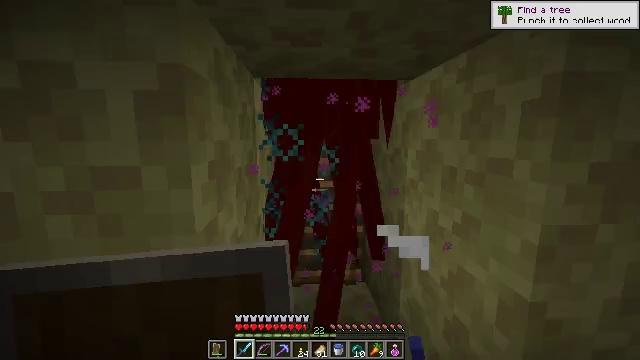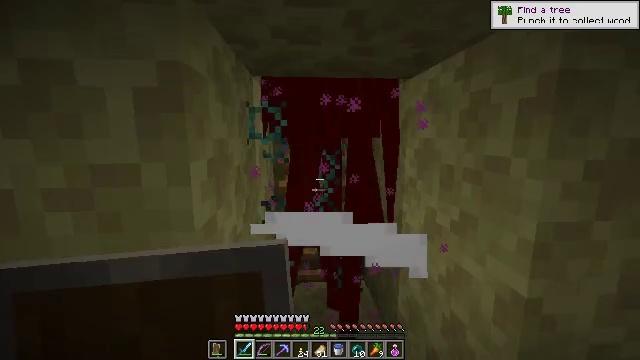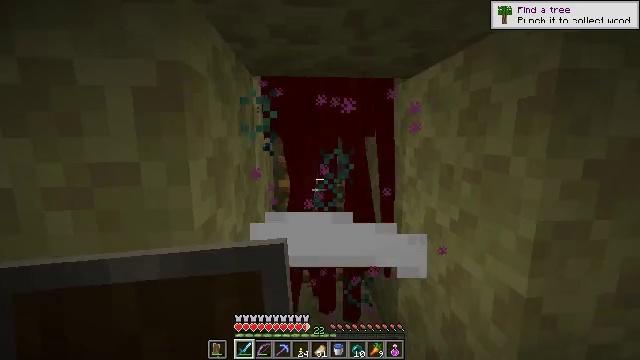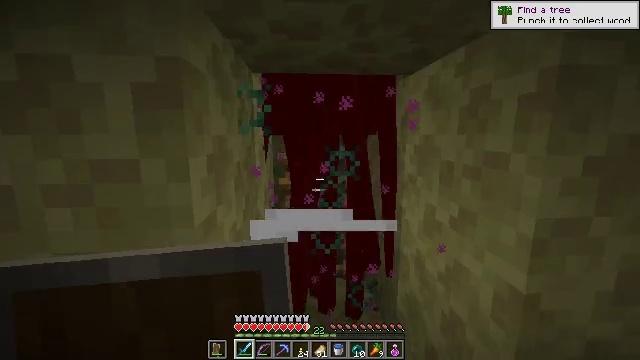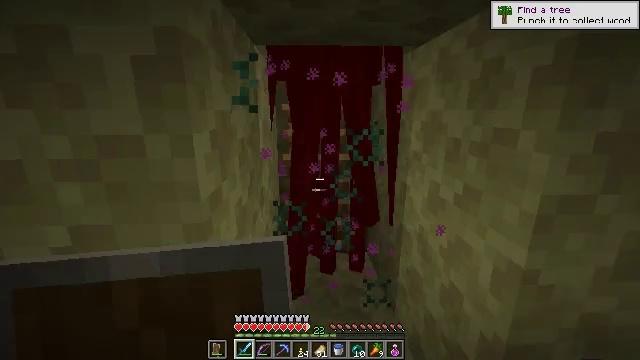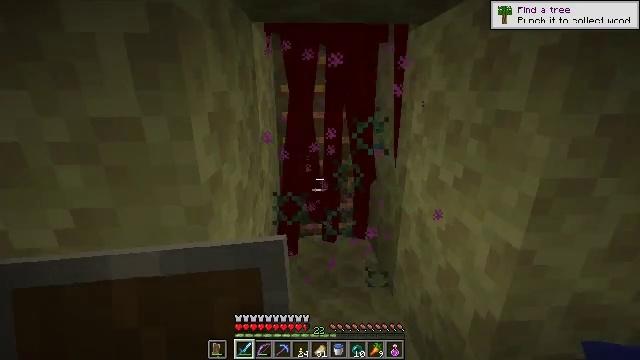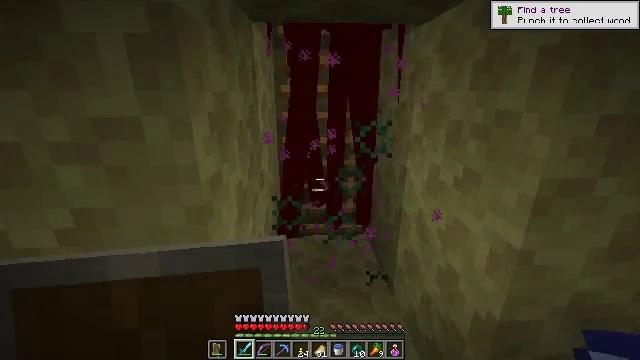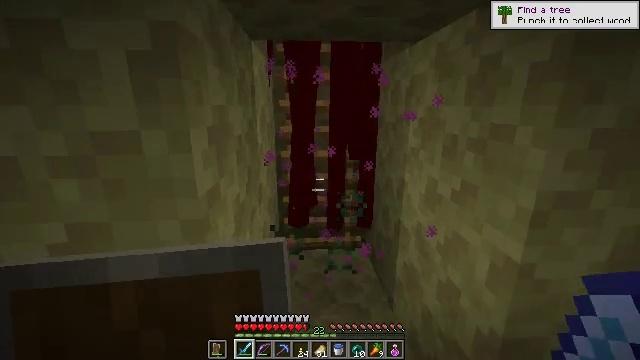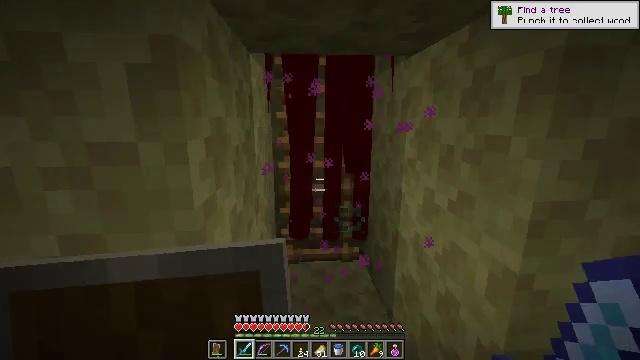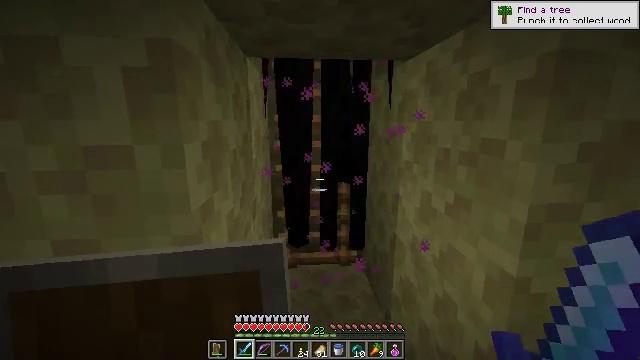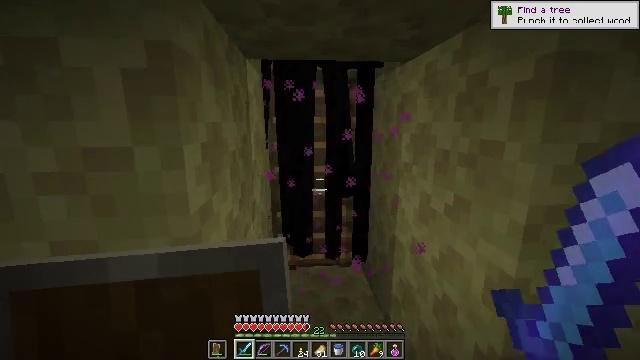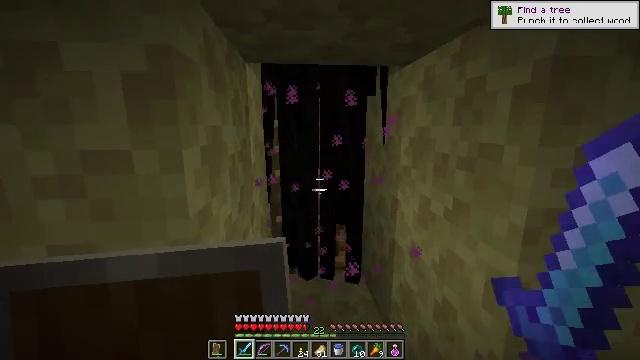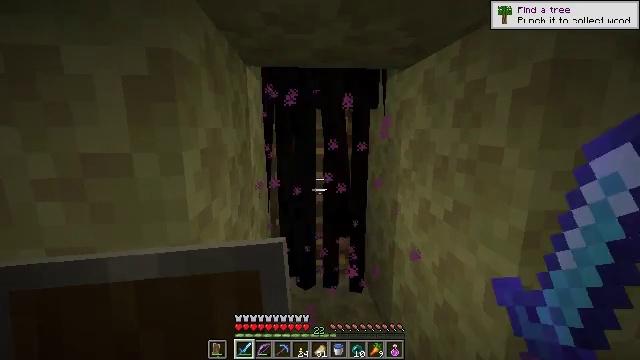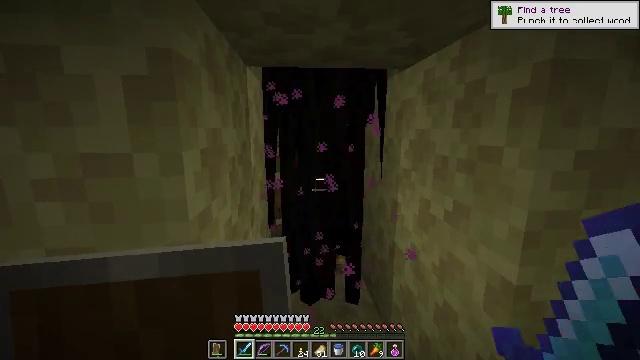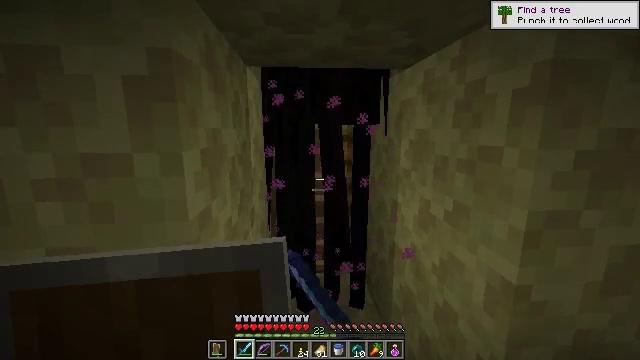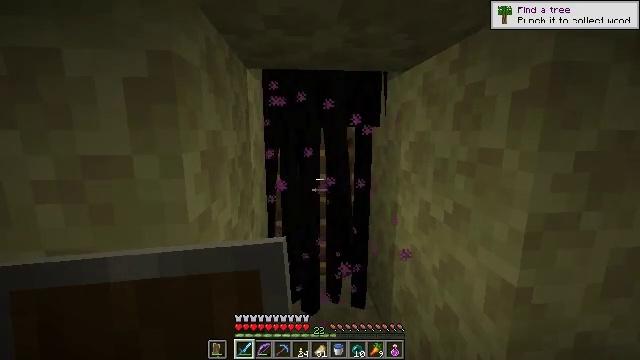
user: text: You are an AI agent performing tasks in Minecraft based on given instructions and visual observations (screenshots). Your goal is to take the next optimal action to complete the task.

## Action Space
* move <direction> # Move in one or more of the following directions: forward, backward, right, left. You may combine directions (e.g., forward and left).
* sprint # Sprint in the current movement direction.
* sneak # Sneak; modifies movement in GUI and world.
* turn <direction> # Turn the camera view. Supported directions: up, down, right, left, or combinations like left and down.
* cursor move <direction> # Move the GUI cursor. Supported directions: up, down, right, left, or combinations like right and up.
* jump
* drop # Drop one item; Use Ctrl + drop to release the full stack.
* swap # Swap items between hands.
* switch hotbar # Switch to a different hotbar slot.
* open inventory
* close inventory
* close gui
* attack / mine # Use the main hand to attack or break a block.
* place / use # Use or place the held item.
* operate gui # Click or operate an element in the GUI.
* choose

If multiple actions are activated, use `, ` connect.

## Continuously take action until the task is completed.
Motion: motion action
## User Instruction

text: Kill mobs.
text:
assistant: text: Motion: attack / mine
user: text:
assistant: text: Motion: attack / mine
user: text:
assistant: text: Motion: no_op
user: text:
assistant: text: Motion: turn left and down
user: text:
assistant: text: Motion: turn down
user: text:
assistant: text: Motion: no_op
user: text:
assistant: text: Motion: turn up
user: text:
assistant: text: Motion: turn up
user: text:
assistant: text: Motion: no_op
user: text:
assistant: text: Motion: no_op
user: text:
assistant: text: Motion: no_op
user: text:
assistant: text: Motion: no_op
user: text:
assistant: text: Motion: attack / mine
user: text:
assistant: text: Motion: attack / mine
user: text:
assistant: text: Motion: attack / mine
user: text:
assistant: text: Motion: no_op
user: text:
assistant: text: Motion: attack / mine
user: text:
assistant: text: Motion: attack / mine
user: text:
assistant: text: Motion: attack / mine
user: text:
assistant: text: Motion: no_op
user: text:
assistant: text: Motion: no_op
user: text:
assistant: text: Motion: no_op
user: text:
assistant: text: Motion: no_op
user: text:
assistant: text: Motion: no_op
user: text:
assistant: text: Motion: no_op
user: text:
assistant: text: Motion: no_op
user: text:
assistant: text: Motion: no_op
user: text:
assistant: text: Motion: no_op
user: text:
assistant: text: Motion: no_op
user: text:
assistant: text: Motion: no_op